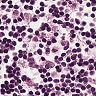
Metastatic tissue present: no